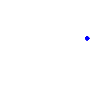
Particle: kaon